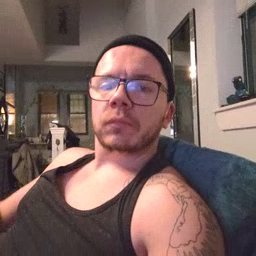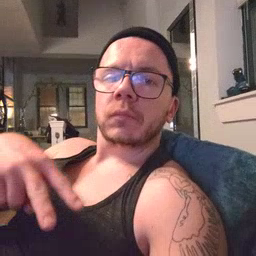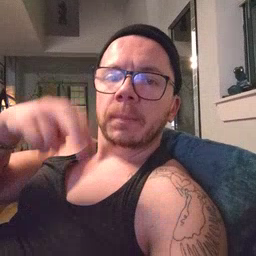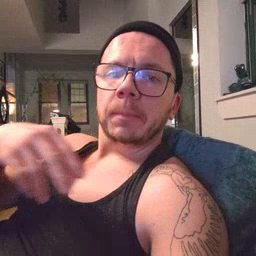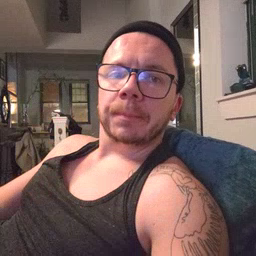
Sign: jump